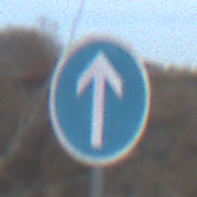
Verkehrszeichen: VorgeschriebeneFahrtrichtungGeradeaus
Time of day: MorningAfternoon
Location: Outdoor (Suburban)
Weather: Overcast
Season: NotSpecified
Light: Natural